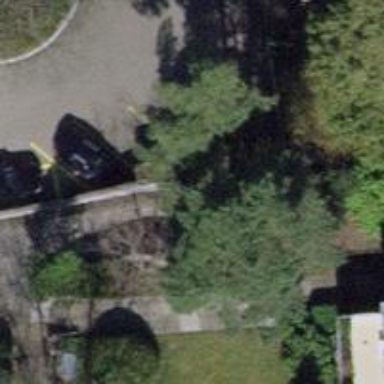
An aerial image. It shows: Parking entrance.